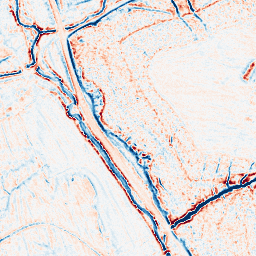
Category: edge_preserving
Decomposition family: bilateral
Decomposition parameters: d: 9
sigma_color: 150
sigma_space: 50
Upsampling method: quadratic
Upsampling parameters: scale: 4
Upsampling scale: 4